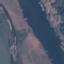
Land use / land cover: River